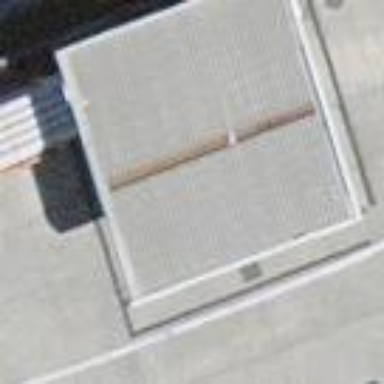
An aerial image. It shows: Roofed fuel facility.